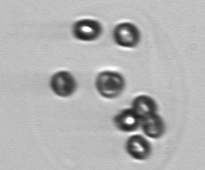
Label: Phaeocystis